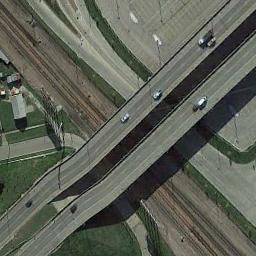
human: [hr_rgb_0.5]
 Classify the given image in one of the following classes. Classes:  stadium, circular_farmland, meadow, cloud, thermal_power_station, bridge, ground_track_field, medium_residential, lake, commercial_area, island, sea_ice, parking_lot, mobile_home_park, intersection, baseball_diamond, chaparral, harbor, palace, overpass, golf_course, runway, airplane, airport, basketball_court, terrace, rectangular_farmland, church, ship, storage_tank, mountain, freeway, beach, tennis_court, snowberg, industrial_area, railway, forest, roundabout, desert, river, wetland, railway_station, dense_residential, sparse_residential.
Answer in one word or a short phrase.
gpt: overpass